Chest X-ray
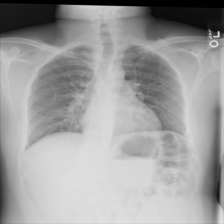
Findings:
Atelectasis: negative
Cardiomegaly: negative
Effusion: negative
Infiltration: negative
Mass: negative
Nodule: negative
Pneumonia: negative
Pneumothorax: negative
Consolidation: negative
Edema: negative
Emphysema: negative
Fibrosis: negative
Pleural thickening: negative
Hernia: negative